Question: I'm using jQuery Mobile / Handlebars for my Phonegap project. Up till now everything seemed to work just fine. But suddenly I get this weird line break:
'''
" "
'''

I use the following code to make the list:
'''
// HTML
<ul id="guideListView" data-role="listview" ></ul>
<script id="guideListTemplate" type="text/x-handlebars-template">
{{#if this}}
{{#each this}}
<li class="guide">
<a href="{{guideUrl}}{{id}}" data-transition="slide" class="ui-nodisc-icon" >
<div class="name">{{name}}</div>
<div class="num-stores-container no-bold small">Stores: <span class="num-stores">{{storesCount}}</span></div>
</a>
</li>
{{/each}}
{{else}}
<li class="ui-btn">Sorry, no guides for <span class="city"></span></li>
{{/if}}
</script>
// JS
var template = Handlebars.compile($("#guideListTemplate").html());
$('#guideListView').append(template(guides));
$('#guideListView').listview().listview('refresh');
'''
Does anyone know what might be causing this?
I've tried using '("#guideListTemplate").html().trim()' and '$('#guideListView').html(template(guides));', but that didn't make any difference. Could this be a big in jQuery Mobile?
A bit more debugging and it seems the problem might lie in this:
'''
<script id="guideListTemplate" type="text/x-handlebars-template">
'''
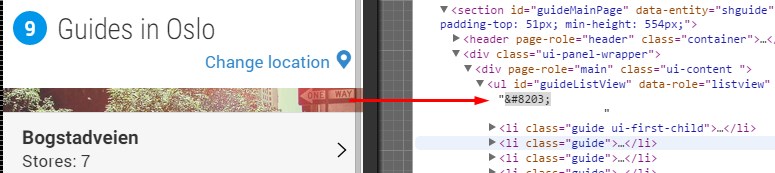
Answer: Ok, so I found a solution <URL>.
The problem is that when you try to fetch the html of a javascript string, you might get 'zero width space'.
Unicode has the following zero-width characters:
- - - -
So to fix my problem by I use regular expression to remove the unicode charecter:
'''
var source = $("#guideListTemplate").html().replace(/[ ]/g, '');
'''